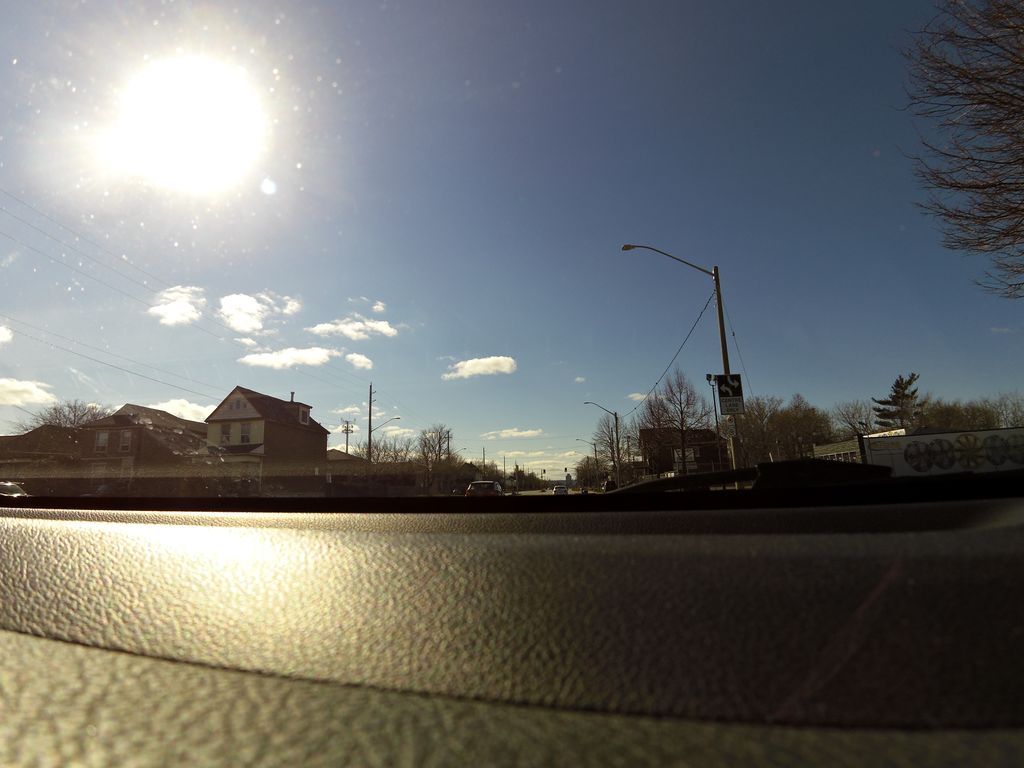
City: hamilton